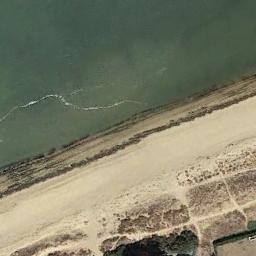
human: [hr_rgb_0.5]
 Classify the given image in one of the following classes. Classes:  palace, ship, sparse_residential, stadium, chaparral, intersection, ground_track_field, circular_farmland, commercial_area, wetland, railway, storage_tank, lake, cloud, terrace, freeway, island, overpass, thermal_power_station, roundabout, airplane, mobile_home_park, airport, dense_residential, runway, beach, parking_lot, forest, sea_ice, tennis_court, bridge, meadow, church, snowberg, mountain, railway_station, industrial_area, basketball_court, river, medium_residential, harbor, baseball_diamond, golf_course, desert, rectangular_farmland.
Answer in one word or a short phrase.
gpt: beach